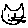
Label: cat